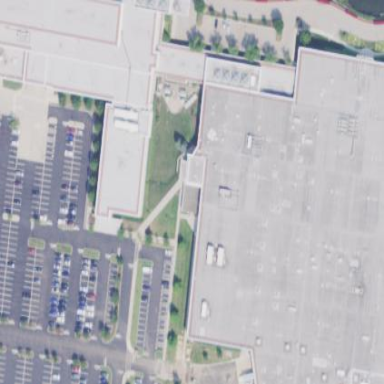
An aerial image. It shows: Office building.